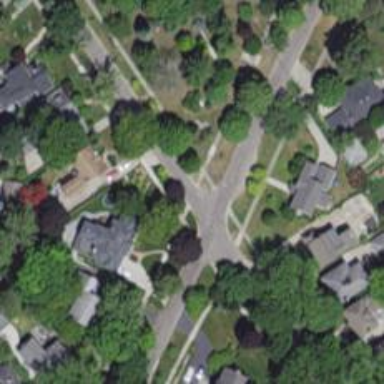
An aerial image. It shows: Asphalt footway with unmarked crossing.